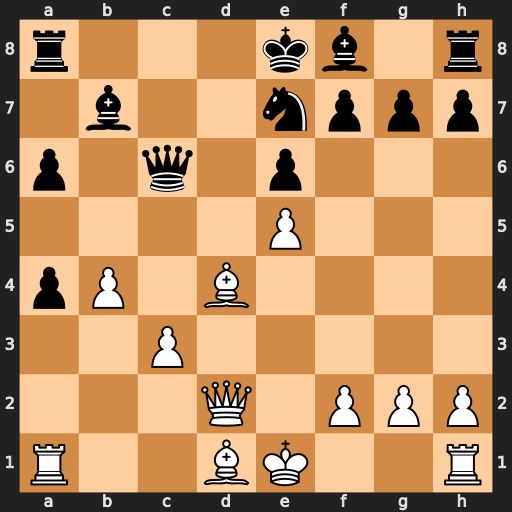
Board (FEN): r3kb1r/1b2nppp/p1q1p3/4P3/pP1B4/2P5/3Q1PPP/R2BK2R
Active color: w
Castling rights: KQkq
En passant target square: -
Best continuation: Bxa4 Qxa4 Rxa4